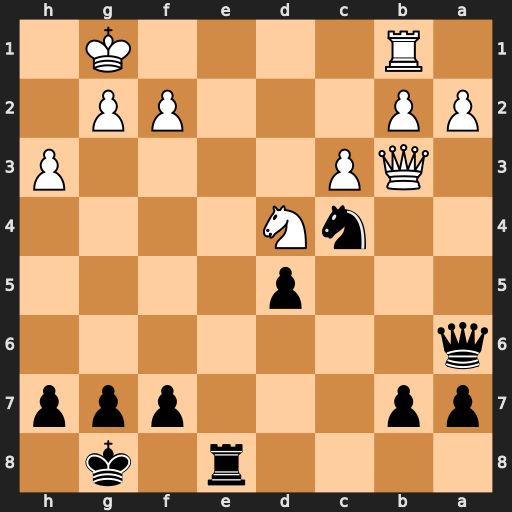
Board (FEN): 4r1k1/pp3ppp/q7/3p4/2nN4/1QP4P/PP3PP1/1R4K1
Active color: b
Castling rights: -
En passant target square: -
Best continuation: Nd2 Qc2 Nxb1